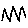
Label: zigzag